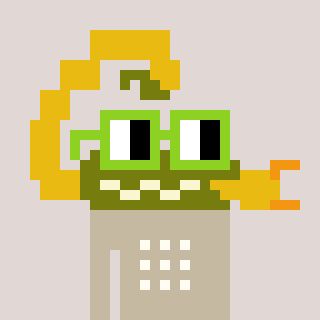
a pixel art character with square light green glasses, a scorpion-shaped head and a bege-colored body on a warm background